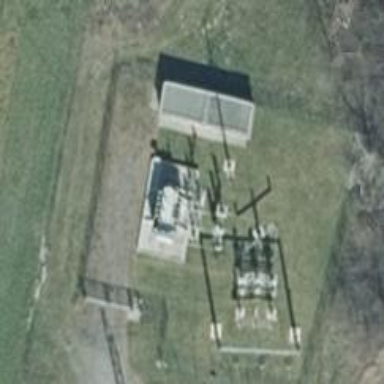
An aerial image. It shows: Outdoor power substation at the transition level.